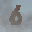
Label: 6